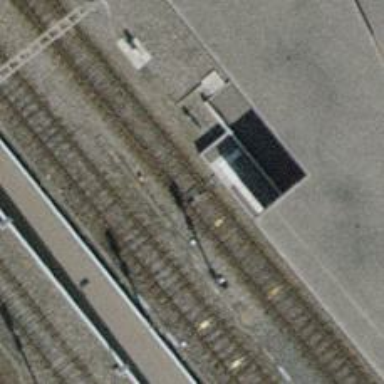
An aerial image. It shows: Railway switch.